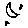
Label: moon